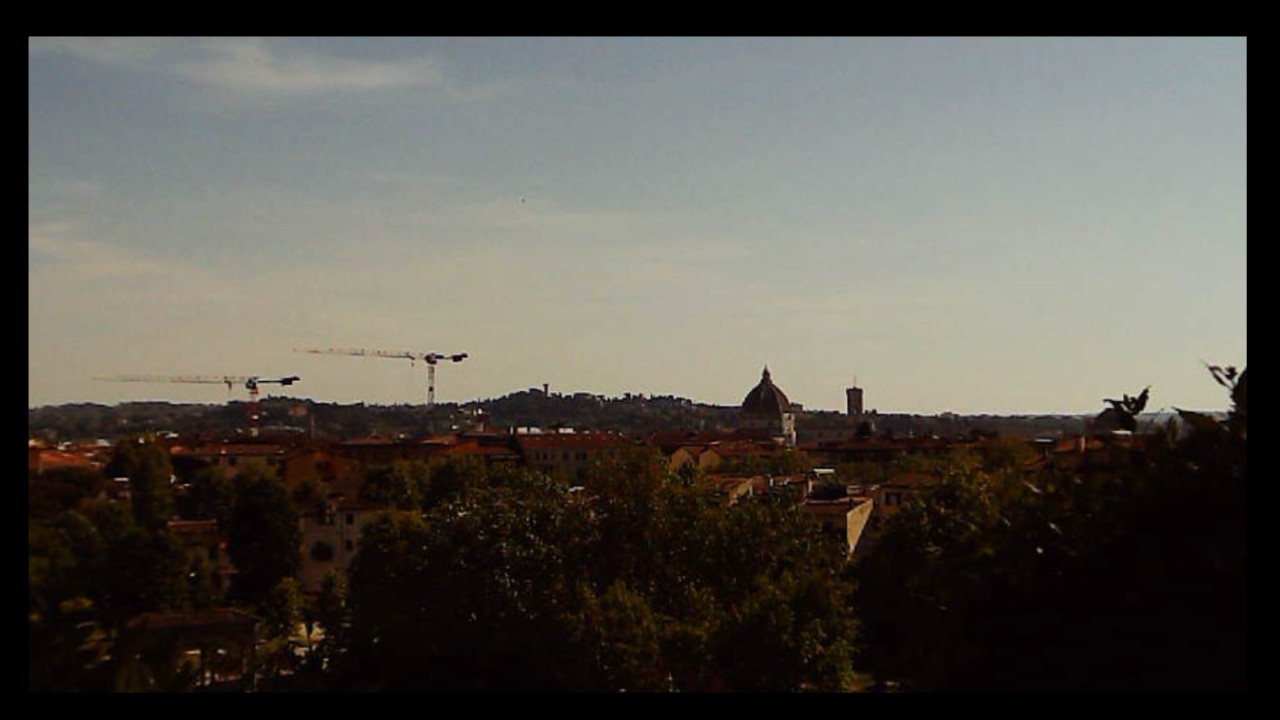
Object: Betafpv air75